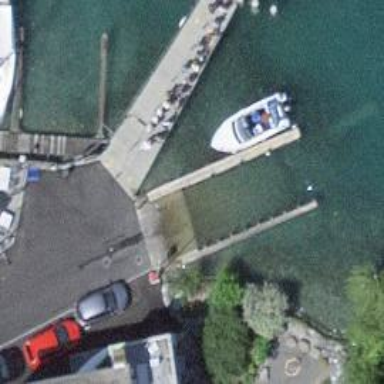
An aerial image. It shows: Pier with public transport platform for ferries.